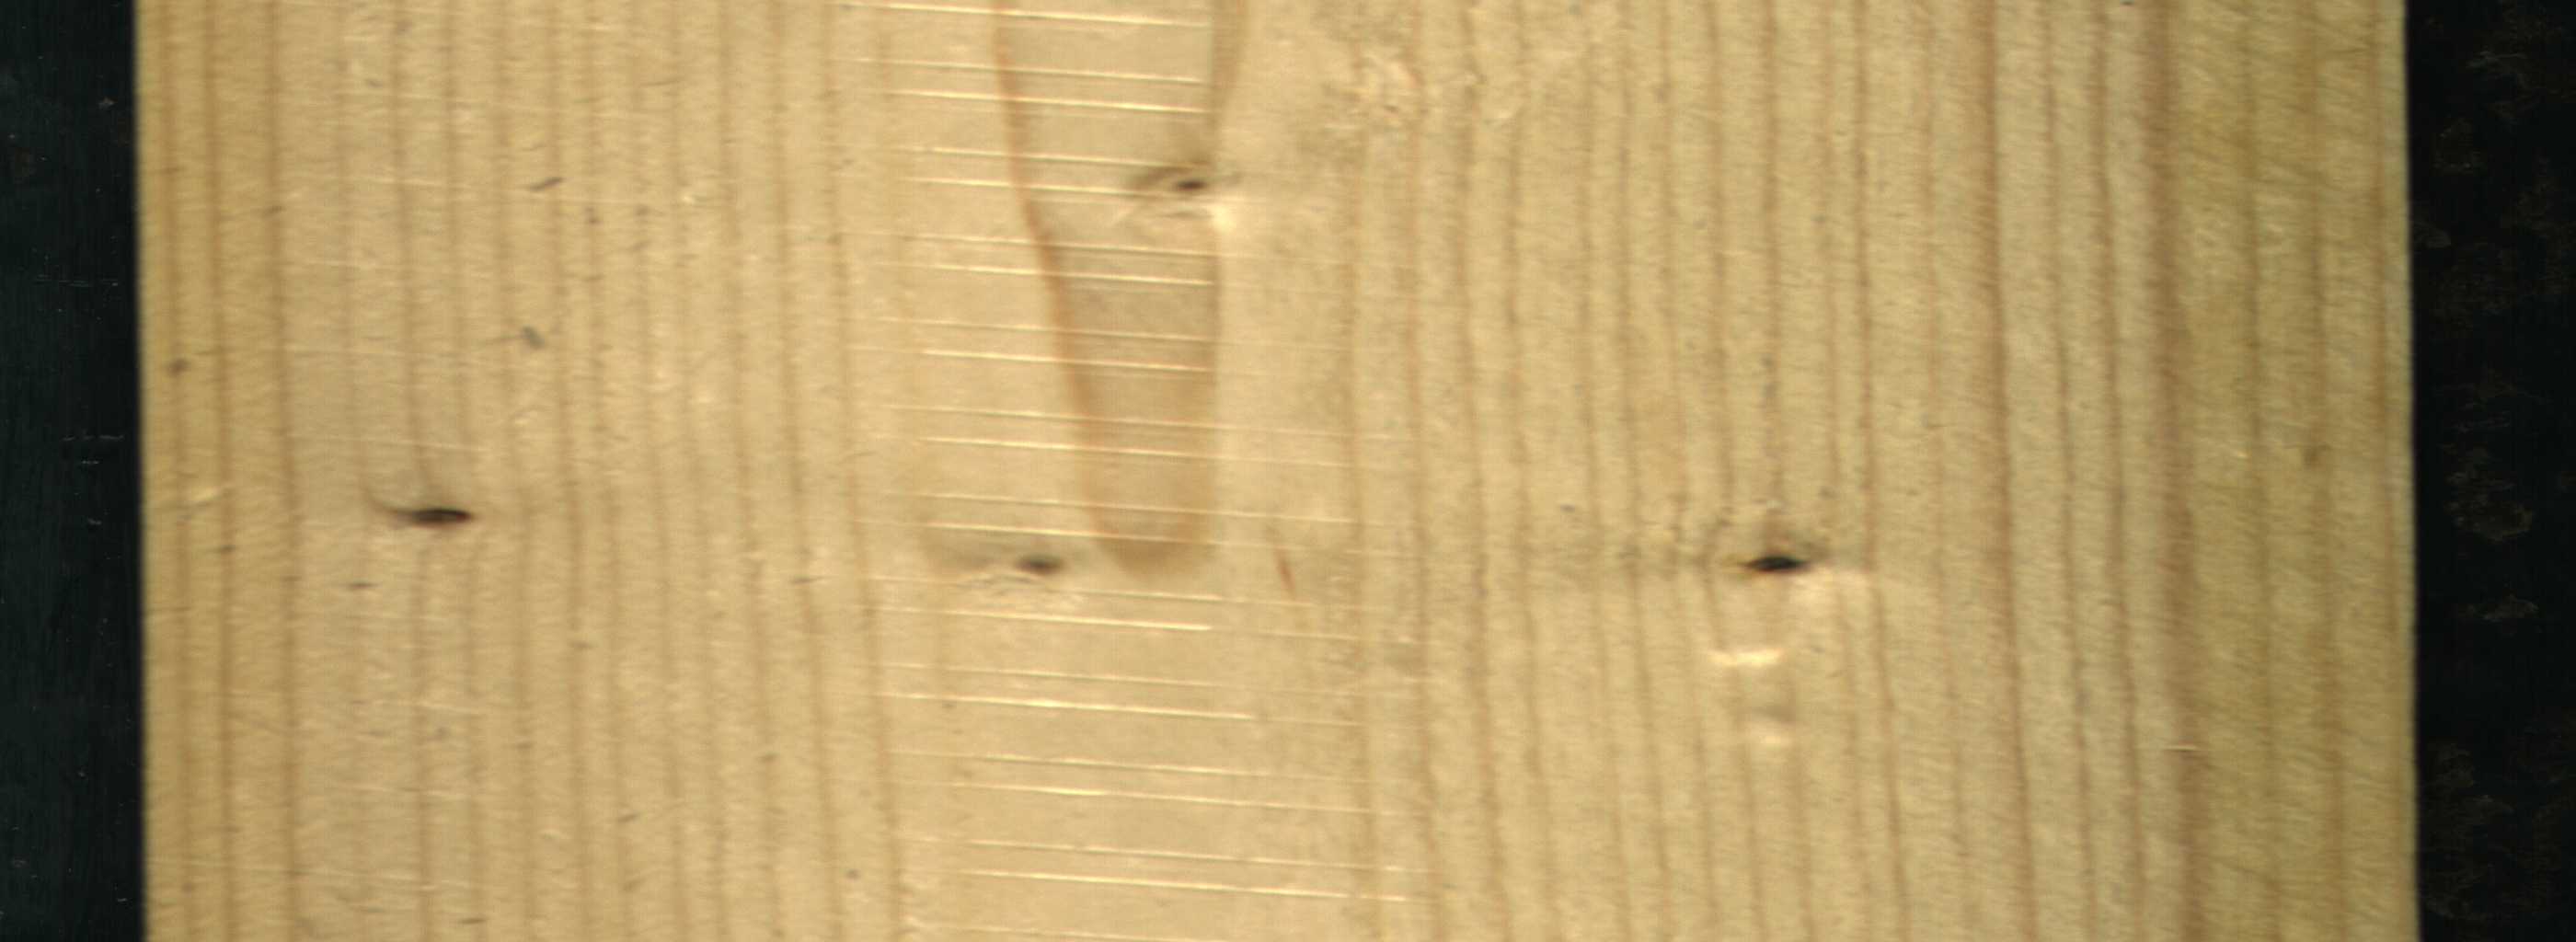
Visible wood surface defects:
Dead_Knot
Dead_Knot
Live_Knot
Live_Knot